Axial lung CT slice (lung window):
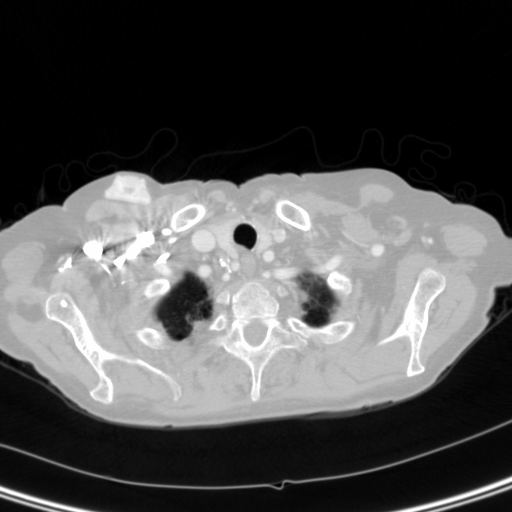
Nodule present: no